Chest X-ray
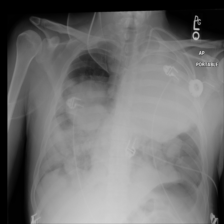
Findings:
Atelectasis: negative
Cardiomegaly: negative
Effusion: negative
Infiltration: negative
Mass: positive
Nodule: negative
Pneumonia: negative
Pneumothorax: negative
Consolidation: negative
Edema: negative
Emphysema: negative
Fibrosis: negative
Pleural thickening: negative
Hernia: negative